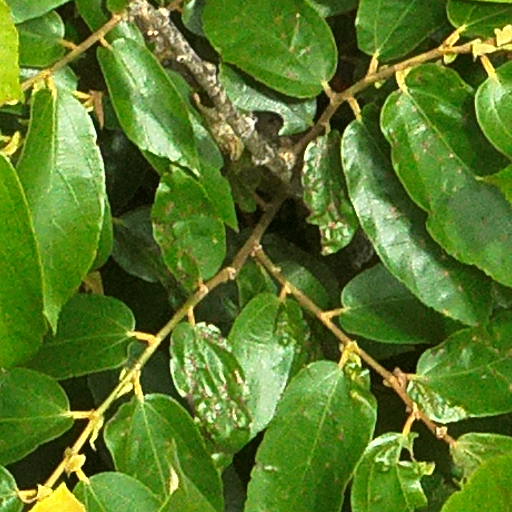
Species: Luehea seemannii
GBIF accepted scientific name: Luehea seemannii
Crown area (m\u00b2): 66.137